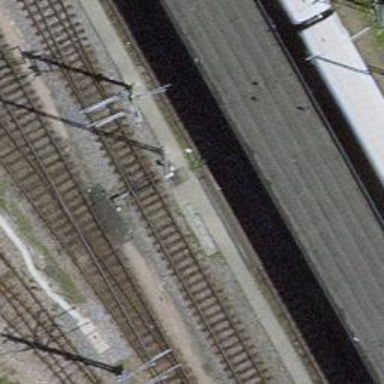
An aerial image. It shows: Railway switch with the turnout pointing to the right.